Question: Created a workflow with basic as below.
Created a calss library, used ProgId, set comvisible true and registerd the assembly in the Tridion server.
1. Created a component
2. Finished the activity from the work list.
3. Navigated to the "Global Work list" and finished the Reviewer activity by myself by choosing the "Back to Author" step and clicked the "Finish" button.
It seems that my code is not performing the activity because i tried removed the below VB script code and tried with the default automatic script code.
'''
' Script for Automatic Activity Content Manager Workflow
FinishActivity "Automatic Activity Finished"
'''
It behaves the same as above. so i decided my code is not worked. Can any one please help on this?
'''
Option Explicit
Dim workflowHandler
Set workflowHandler = CreateObject("CoreComponentWorkflow.WorkflowHandler");
If Not workflowHandler Is Nothing Then
Call workflowHandler.MoveBackToActivity(Cstr(CurrentWorkItem.ID, "Create or Edit Component")
End If
Set workflowHandler = Nothing
'''
'''
public void MoveBackToActivity(string workitemid, string strActivitytoMove)
{
try
{
Session session = new Session();
WorkItem workitem = new WorkItem(new TcmUri("workitemid"), session);
ActivityInstance currentactivity = workitem.Activity as ActivityInstance;
ProcessInstance procInstance = currentactivity.Process as ProcessInstance;
IEnumerable<ActivityInstance> ieActivities = procInstance.Activities
.Select (s => s)
.Where (w => w.Title.IndexOf(strActivitytoMove) !=-1)
.OrderByDescending(w =>w.StartDate);
if (ieActivities != null && ieActivities.Count<ActivityInstance>() > 0)
{
ActivityInstance targetactivity = ieActivities.ElementAt(0);
User lastperformuser = targetactivity.Performers.ElementAt(targetactivity.Performers.Count<User>() - 1);
ActivityFinish finish = new ActivityFinish(targetactivity.FinishMessage, lastperformuser, workitem.Session);
currentactivity.Finish(finish);
}
}
catch (Exception ex)
{
throw ex;
}
}
'''
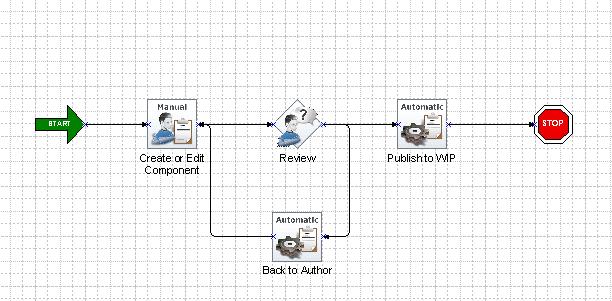
Answer: Be aware that you are using an API that is NOT supported in Automatic Activities. The only processes where you are allowed to use TOM.NET are Event System handlers and Template Building Blocks as documented <URL>.
Automatic Workflow Activities - if not developed with VBScript - must use the CoreService interface.
The good news is that I know for a fact this works - plenty of people got it to work in many implementations. The bad news (for you) is that the error is in your code. Have you tried debugging/step-by-step through your code yet? You can attach to to the workflow process (cm_wf_svc.exe) and figure out what's wrong with the code much faster than we can.
Here's a really simple snippet to finish an activity with CoreService:
'''
ActivityFinishData activityFinish = new ActivityFinishData
{
Message = "Automatically Finished from Expiration Workflow Extension"
};
ActivityInstanceData activityInstance =
(ActivityInstanceData)processInstance.Activities[0];
client.FinishActivity(activityInstance.Id, activityFinish, readOptions);
'''
BTW - If you intended to use TOM.NET anyway, why did you bother <URL>?